Interaction volume radius: 5 \u00c5
Interaction volume height: 20 \u00c5
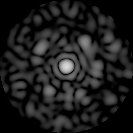
Disorder parameter: 0.8229